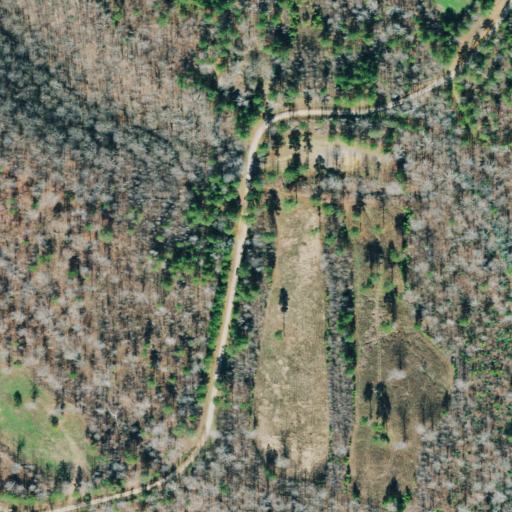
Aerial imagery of gap in Georgia named Rape Gap containing deciduous forest, open development, shrub, low intensity development, and mixed forest